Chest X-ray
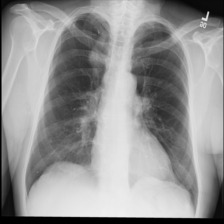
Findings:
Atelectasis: negative
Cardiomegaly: negative
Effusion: negative
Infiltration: negative
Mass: negative
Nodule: negative
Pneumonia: negative
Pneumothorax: negative
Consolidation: negative
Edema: negative
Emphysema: negative
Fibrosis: negative
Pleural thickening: negative
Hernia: negative